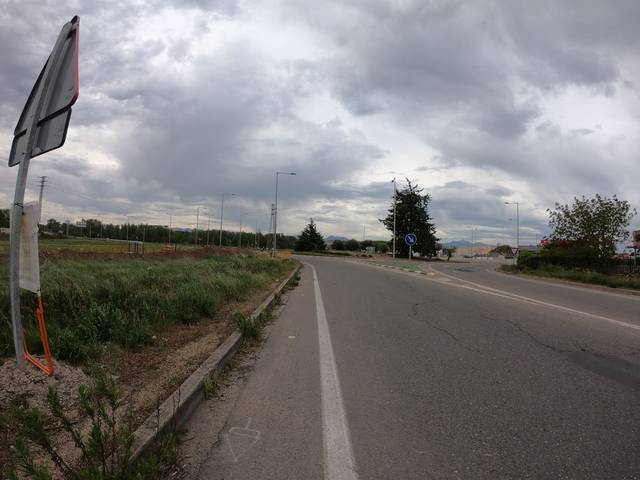
Region: Spain
Coordinates: 42.446, -2.419